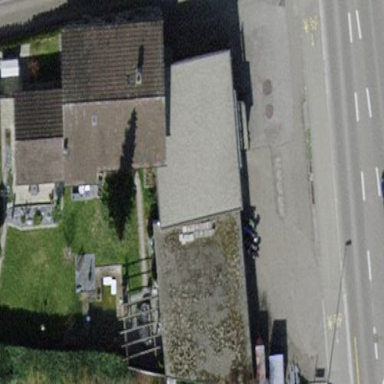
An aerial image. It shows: Industrial building.